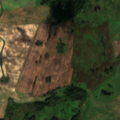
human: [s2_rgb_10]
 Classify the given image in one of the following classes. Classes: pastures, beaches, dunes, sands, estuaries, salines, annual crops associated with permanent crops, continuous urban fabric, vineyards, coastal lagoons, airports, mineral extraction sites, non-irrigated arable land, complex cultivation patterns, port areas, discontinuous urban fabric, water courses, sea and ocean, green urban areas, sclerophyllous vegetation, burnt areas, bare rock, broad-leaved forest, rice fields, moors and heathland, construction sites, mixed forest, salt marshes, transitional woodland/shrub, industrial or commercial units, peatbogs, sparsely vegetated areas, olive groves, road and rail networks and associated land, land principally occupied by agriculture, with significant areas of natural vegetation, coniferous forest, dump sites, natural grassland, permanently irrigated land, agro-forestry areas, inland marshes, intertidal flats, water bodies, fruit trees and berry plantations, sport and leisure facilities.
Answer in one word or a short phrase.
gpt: non-irrigated arable land, pastures, land principally occupied by agriculture, with significant areas of natural vegetation, broad-leaved forest